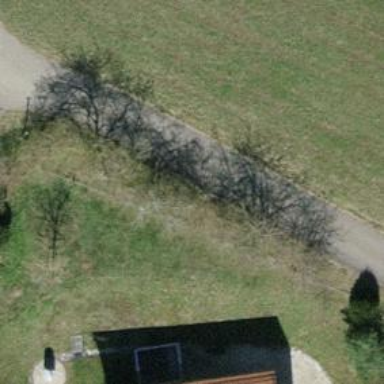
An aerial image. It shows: Beautiful tree in nature.